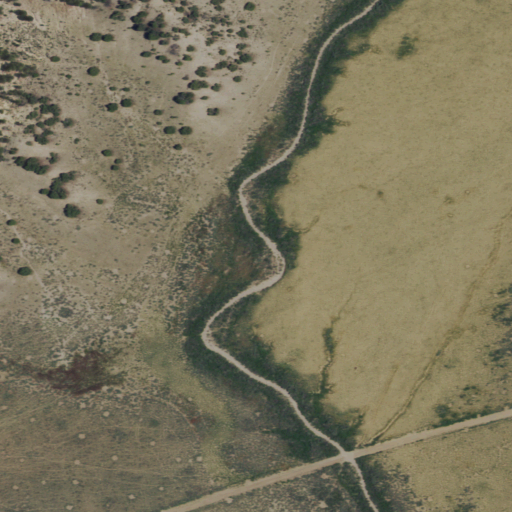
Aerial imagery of valley in Nevada named Meadow Valley containing shrub and grassland